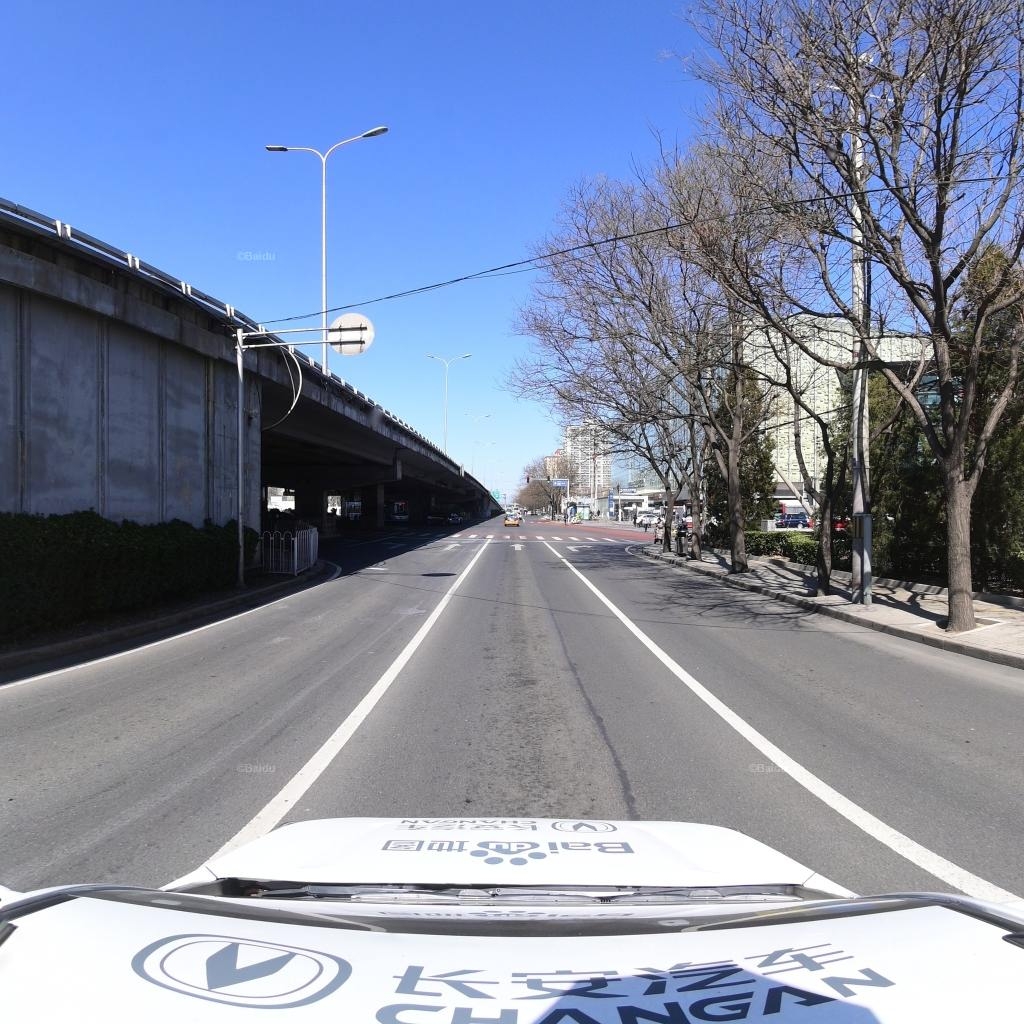
Region: Chaoyang
Road damage annotations: longitudinal patch